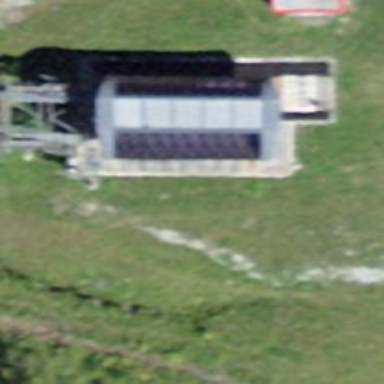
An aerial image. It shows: Aerialway station.